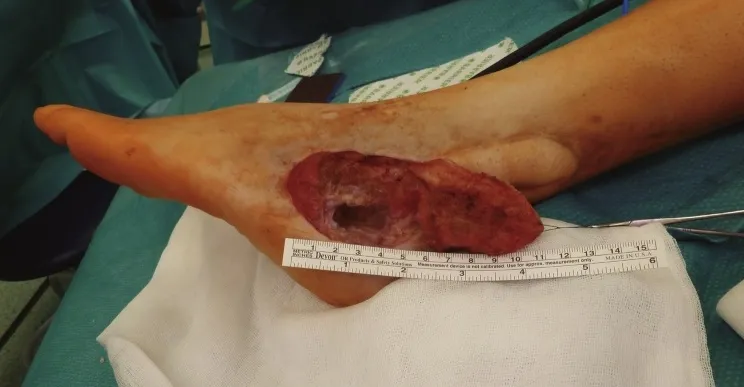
Calcaneal defect after extensive debridement - approximately 4.5 cm of bone gap.
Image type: medical_photograph (other_medical_photograph)